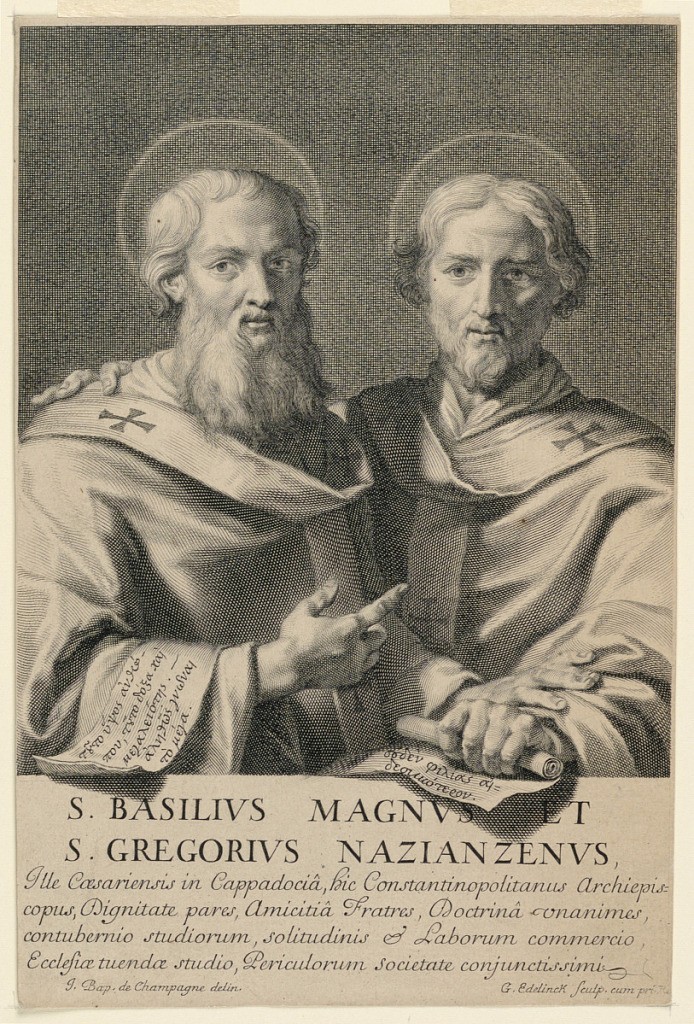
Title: Saint Basil and Saint Gregory
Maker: Gerard Edelinck, Flemish, active in France, 1640/41 - 1707
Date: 1665-1700
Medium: Engraving on paper
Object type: Print
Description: St. Gregory faces frontally, at the right, with his arm about St. Basil's shoulders. St. Basil is turned slightly to the right, and is pointing at St. Gregory. Both hold scrolls inscribed in Greek. Below, the title: "S. Basilius Magnus et S. Gregorius Nazianzenus", an inscription, and the artists' names.